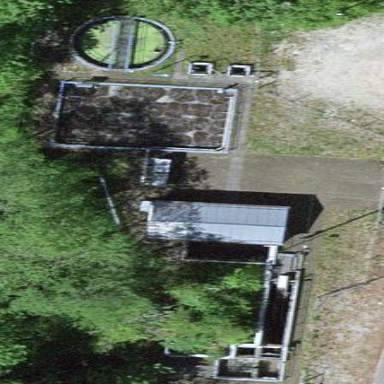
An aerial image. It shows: Wastewater plant.